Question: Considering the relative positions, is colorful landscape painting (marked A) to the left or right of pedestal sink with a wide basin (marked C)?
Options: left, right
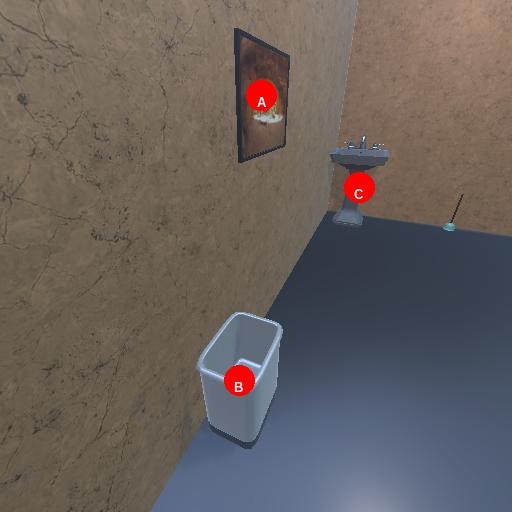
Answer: left